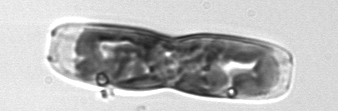
Label: pennate_morphotype1